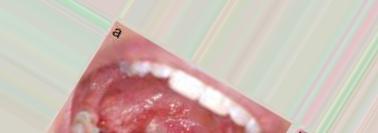
Condition: Mouth Ulcer